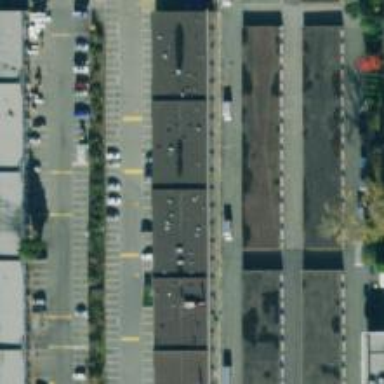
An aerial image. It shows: Building housing storage rental shop.